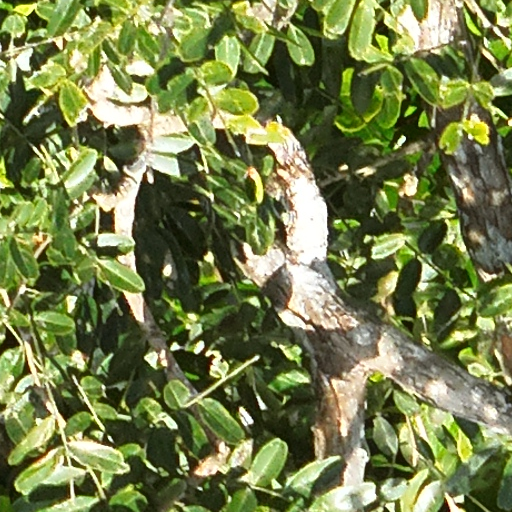
Species: Platypodium elegans
GBIF accepted scientific name: Platypodium elegans
Crown area (m\u00b2): 93.081